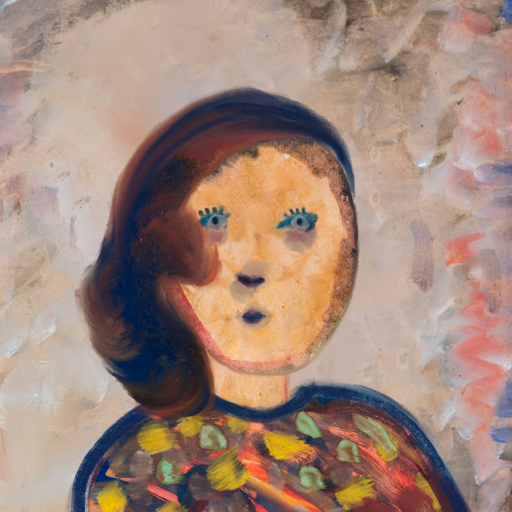
Background: Roy_Bahadur, Head And Neck Front: Childish, Face Front: Hill_Girl, Bust: Mother_And_Son_Mother, Hair Front: Mother_And_Son_Son, Head Accessory: Blank, Second Necklace: Blank, Necklace: Blank, Baby: Blank